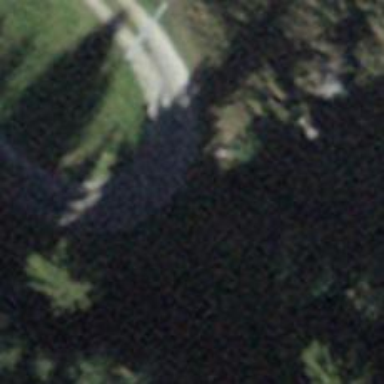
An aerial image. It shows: Guidepost providing information.